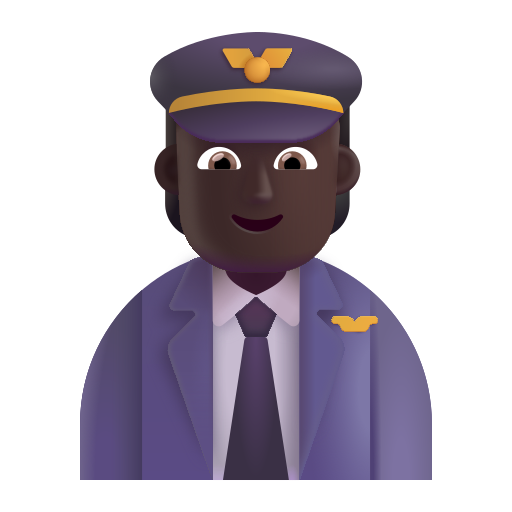
pilot color dark